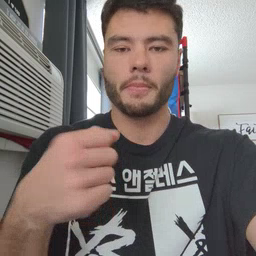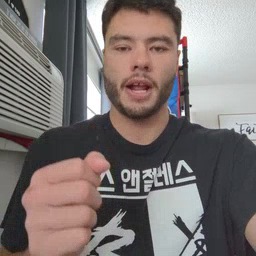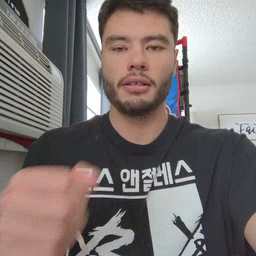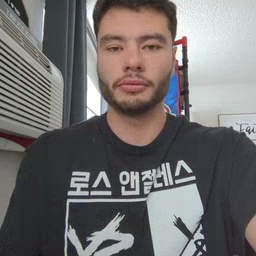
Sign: make